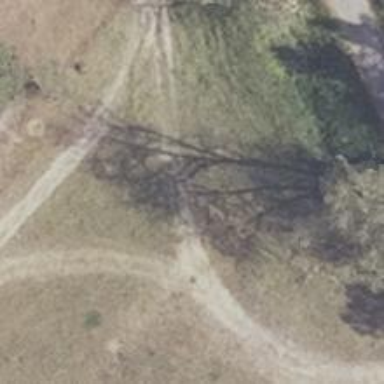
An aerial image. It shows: Sandy track.